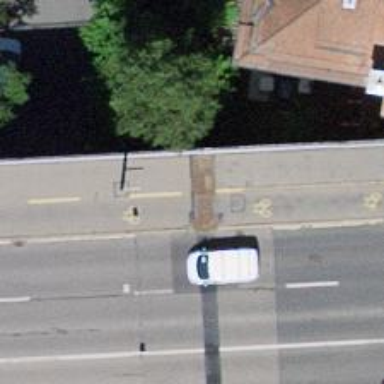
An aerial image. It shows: Asphalt sidewalk with asphalt cycleway.